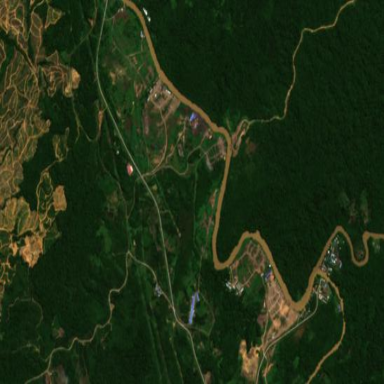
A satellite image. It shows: Industrial area used for timber processing.